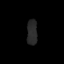
Tissue: prostate
Cell type: T cells
Senescence score: 0.6936
Nuclear area (px): 260
Mean DAPI intensity: 40.915